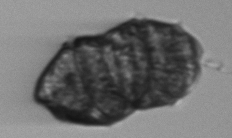
Label: Margalefidinium